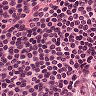
Metastatic tissue present: no